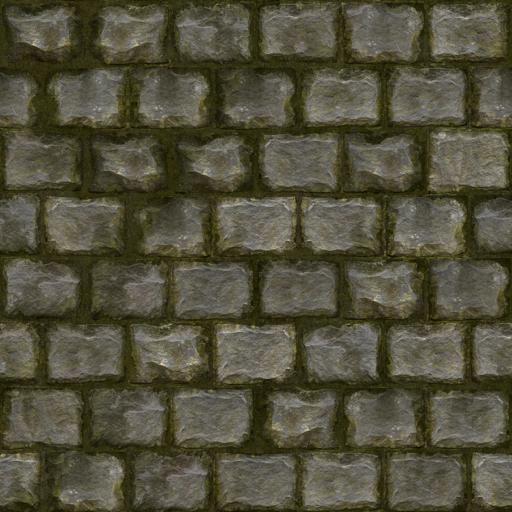
Tags: brick bricks dirt dirty medival old